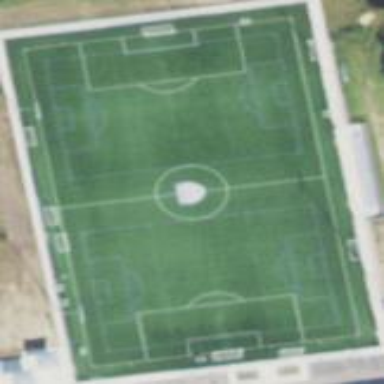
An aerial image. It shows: Soccer pitch for leisureland activities.